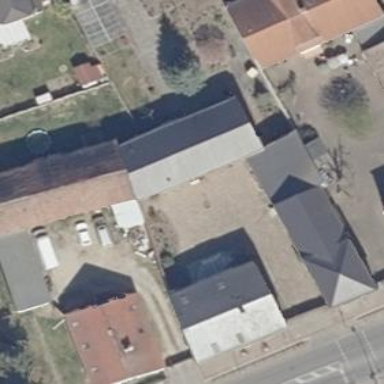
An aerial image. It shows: Shed building.